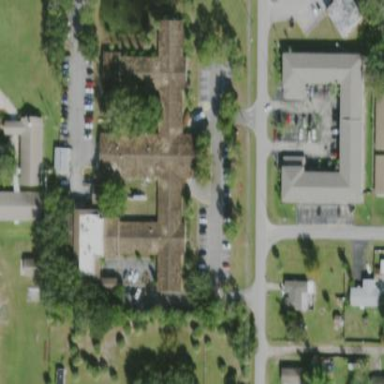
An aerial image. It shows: Nursing home building.